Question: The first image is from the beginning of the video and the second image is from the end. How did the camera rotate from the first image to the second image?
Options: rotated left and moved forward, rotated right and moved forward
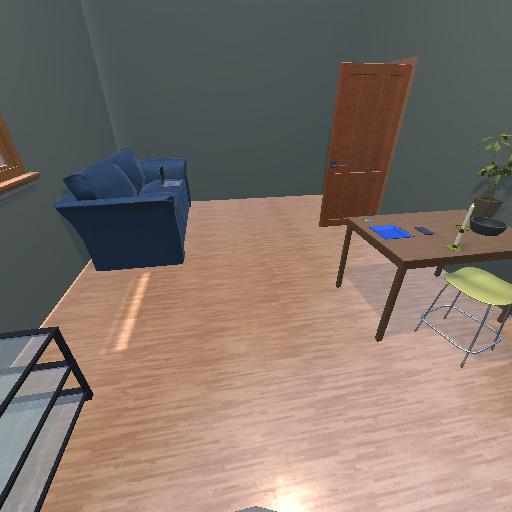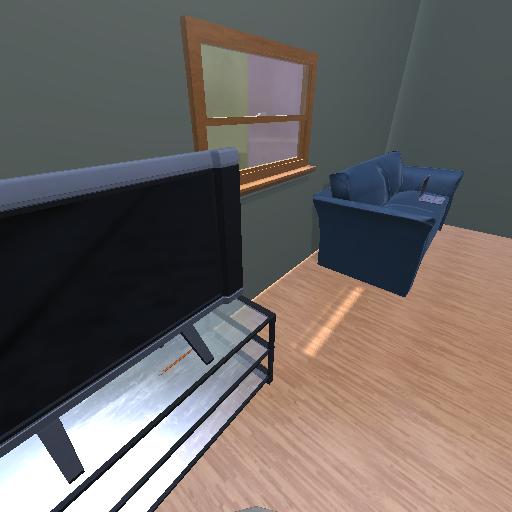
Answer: rotated left and moved forward